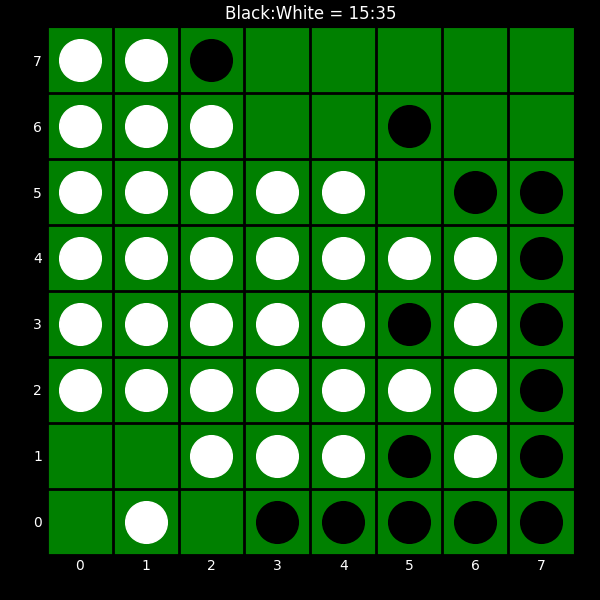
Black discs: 15
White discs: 35